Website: walmart
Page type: payment
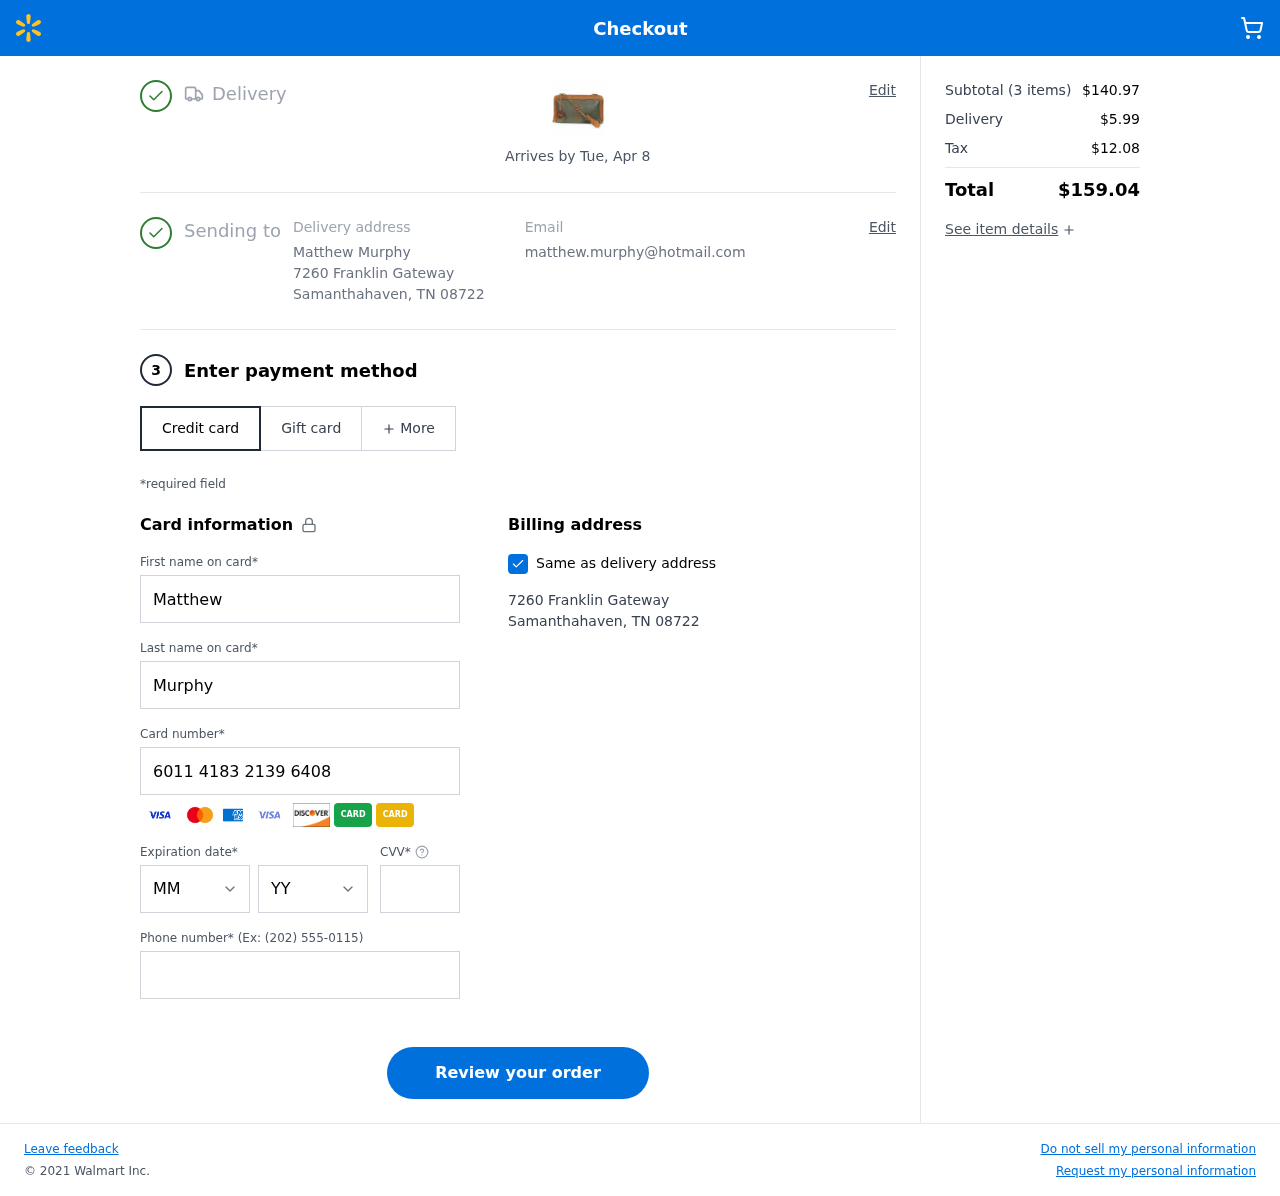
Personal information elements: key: PII_CARD_CVV
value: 483
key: PII_CARD_EXPIRY_MONTH
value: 04
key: PII_CARD_EXPIRY_YEAR
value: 30
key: PII_CARD_NUMBER
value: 6011 4183 2139 6408
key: PII_CITY
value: Samanthahaven
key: PII_EMAIL
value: matthew.murphy@hotmail.com
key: PII_FIRSTNAME
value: Matthew
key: PII_FULLNAME
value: Matthew Murphy
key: PII_LASTNAME
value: Murphy
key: PII_PHONE
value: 3418225048
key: PII_POSTCODE
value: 08722
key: PII_STATE_ABBR
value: TN
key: PII_STREET
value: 7260 Franklin Gateway
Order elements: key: ORDER_DELIVERY_DATE
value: Arrives by Tue, Apr 8
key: ORDER_NUM_ITEMS
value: (3 items)
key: ORDER_SUBTOTAL
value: $140.97
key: ORDER_SHIPPING_COST
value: $5.99
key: ORDER_TAX
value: $12.08
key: ORDER_TOTAL
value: $159.04